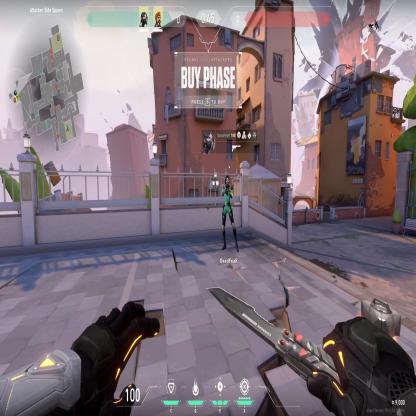
Label: dropped spike ; teammate